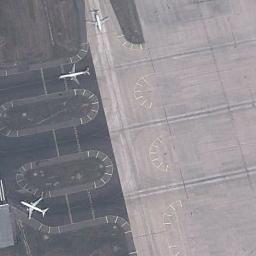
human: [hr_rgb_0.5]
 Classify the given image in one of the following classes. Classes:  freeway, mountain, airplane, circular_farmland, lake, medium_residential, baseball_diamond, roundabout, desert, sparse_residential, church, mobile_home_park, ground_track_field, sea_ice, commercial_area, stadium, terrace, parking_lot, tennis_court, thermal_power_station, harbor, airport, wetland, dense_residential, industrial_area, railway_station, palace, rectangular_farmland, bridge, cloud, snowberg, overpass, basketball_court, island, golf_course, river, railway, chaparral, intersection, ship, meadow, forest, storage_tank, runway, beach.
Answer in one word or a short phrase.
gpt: airplane